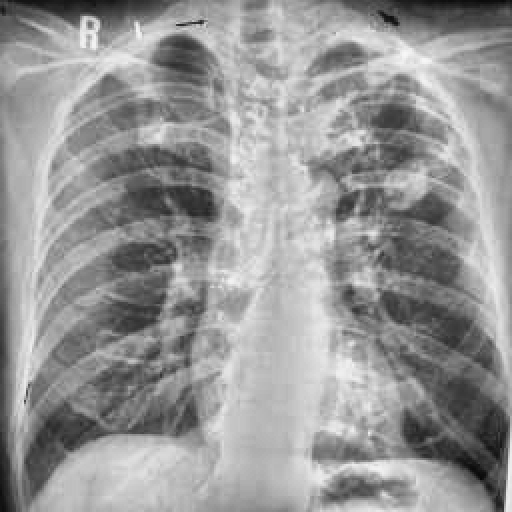
Finding: TUBERCULOSIS